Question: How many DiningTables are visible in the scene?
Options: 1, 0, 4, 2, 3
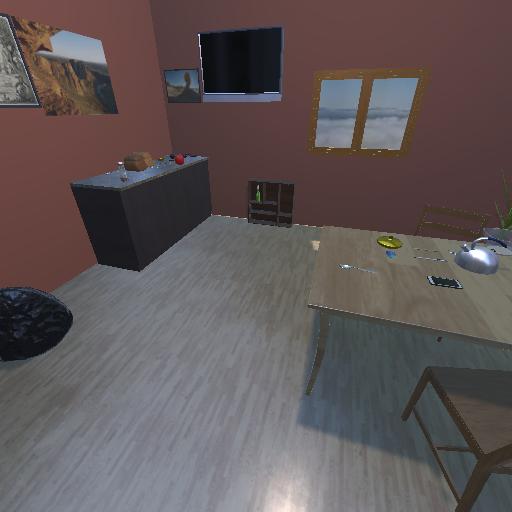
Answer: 1